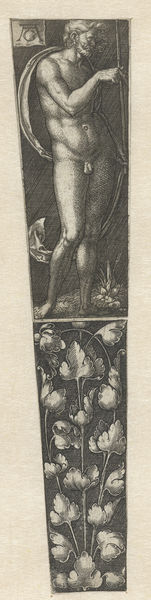
Titel: Ornament met naakte man
Künstler: Heinrich Aldegrever
Standort: Amsterdam
Institution: Rijksmuseum
Schlagwörter: vegetal, toge, nu, marque page